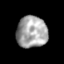
Tissue: skin
Cell type: Others
Senescence score: 0.7456
Nuclear area (px): 954
Mean DAPI intensity: 164.689